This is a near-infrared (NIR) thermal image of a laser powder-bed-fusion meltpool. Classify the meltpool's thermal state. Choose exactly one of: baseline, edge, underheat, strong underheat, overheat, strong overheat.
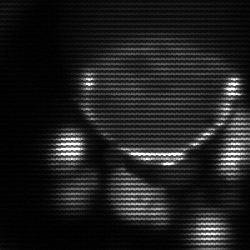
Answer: edge